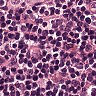
Metastatic tissue present: no